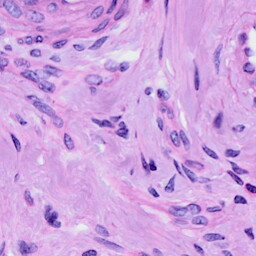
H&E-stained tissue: Cervix